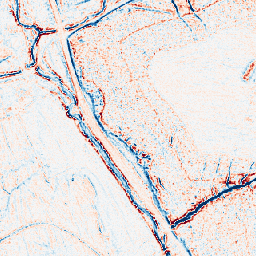
Category: classical
Decomposition family: uniform
Decomposition parameters: size: 5
Upsampling method: nearest
Upsampling parameters: scale: 4
Upsampling scale: 4